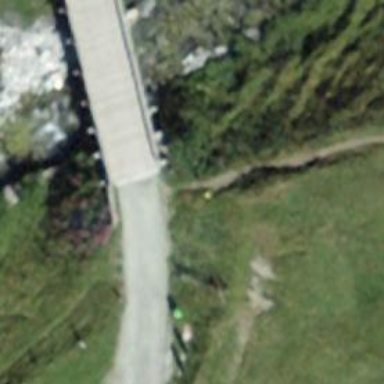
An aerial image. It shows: Track road on bridge.